七年级 · 画法几何学
将一个正方形纸片对折后对折再对折, 得到如图所示的图形, 然后将阴影部分剪掉, 把剩余部分展开后的平面图形是 $(\quad)$

垂直
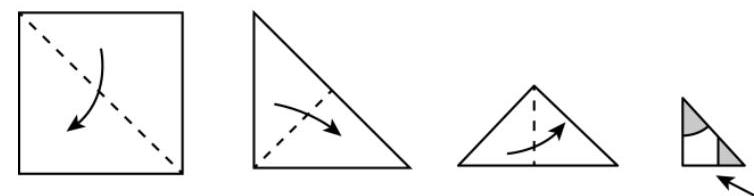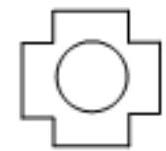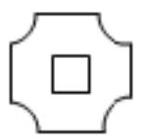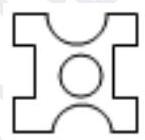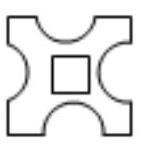
A.

B.

C.

D.

答案: A
解析: 解：将阴影部分剪掉，把剩余部分展开后的平面图形是: